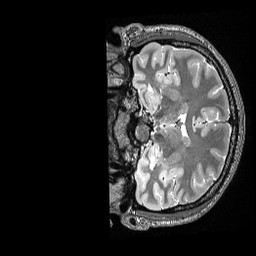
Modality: T2w
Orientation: coronal
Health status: healthy
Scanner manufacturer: siemens
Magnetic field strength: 3 T
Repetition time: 3.2 s
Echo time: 0.565 s